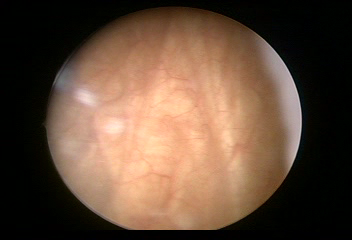
Modality: WLC
Class: Normal mucosa
Bladder cancer association: No